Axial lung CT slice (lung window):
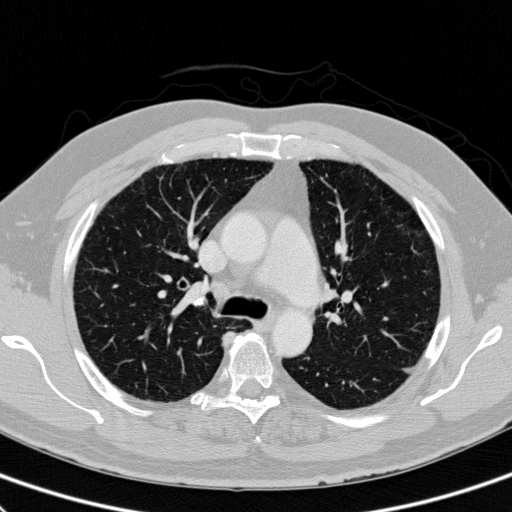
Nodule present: no